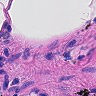
Metastatic tissue present: yes